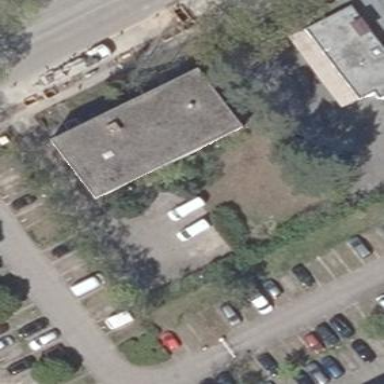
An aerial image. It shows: Commercial building.